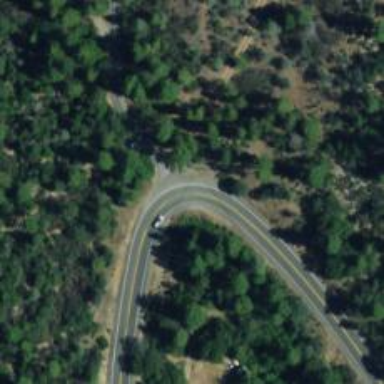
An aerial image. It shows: Tertiary road.